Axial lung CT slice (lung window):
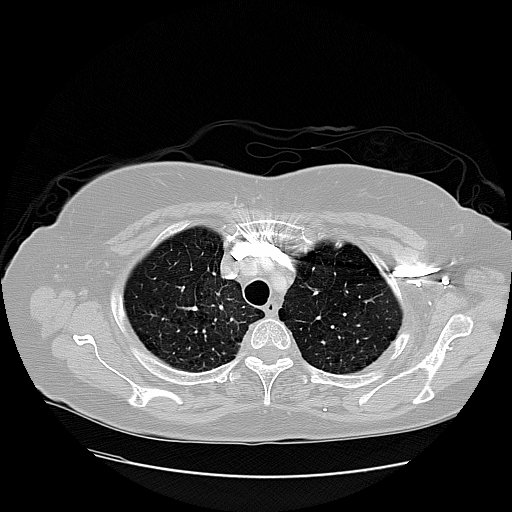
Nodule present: no